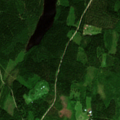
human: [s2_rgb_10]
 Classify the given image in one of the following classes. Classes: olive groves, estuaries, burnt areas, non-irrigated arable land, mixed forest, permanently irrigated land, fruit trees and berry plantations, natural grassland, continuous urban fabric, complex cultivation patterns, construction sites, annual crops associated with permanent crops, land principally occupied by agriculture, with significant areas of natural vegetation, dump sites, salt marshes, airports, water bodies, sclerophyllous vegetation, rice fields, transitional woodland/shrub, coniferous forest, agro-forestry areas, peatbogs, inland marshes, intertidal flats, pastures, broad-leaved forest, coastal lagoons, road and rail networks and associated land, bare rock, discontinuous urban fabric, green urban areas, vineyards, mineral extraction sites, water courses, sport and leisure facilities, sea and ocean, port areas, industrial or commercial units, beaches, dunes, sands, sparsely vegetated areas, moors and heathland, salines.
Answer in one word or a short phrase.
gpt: broad-leaved forest, coniferous forest, mixed forest